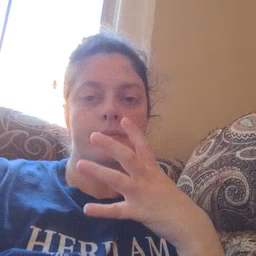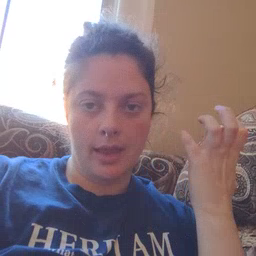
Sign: mad